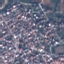
Land use / land cover class: Residential